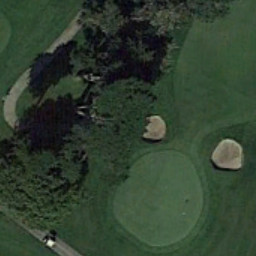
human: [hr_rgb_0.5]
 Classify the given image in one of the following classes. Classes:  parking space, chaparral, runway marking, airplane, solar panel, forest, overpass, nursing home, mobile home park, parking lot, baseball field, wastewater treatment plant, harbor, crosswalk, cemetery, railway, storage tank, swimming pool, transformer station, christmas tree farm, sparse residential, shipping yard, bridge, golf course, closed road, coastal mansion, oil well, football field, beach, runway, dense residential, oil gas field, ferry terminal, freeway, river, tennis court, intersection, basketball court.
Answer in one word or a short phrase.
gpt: golf course